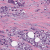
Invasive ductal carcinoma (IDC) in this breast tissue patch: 1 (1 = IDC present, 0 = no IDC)